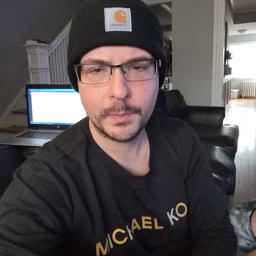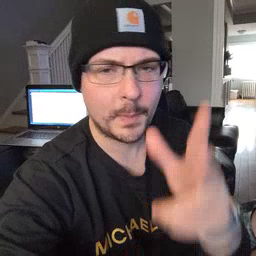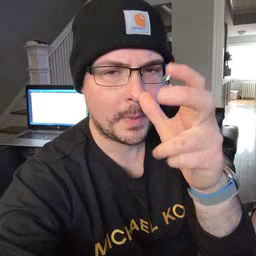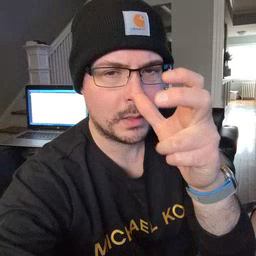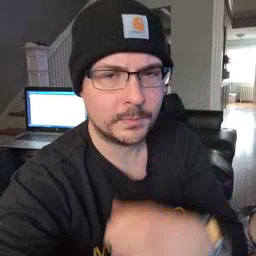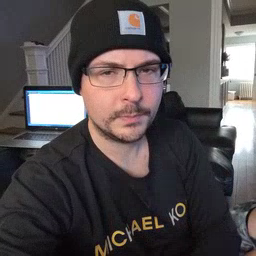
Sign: bug